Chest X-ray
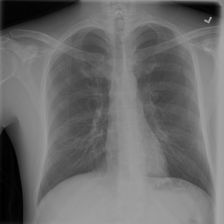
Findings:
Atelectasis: negative
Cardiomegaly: negative
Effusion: negative
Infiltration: positive
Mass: negative
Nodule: negative
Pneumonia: negative
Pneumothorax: negative
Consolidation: negative
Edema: negative
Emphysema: negative
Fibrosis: negative
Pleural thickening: negative
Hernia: negative